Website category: sports
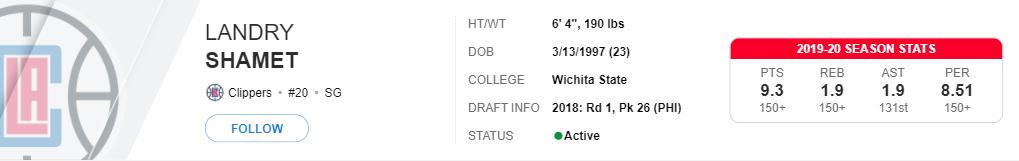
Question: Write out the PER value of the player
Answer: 8.51

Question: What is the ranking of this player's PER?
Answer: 150+

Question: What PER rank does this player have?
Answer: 150+

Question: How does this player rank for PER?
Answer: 150+

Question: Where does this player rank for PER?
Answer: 150+

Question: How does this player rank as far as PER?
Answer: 150+

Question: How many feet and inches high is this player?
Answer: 6' 4"

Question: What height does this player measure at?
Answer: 6' 4"

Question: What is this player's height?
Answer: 6' 4"

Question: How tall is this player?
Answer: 6' 4"

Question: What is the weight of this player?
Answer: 190 lbs

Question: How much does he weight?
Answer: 190 lbs

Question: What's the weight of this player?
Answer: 190 lbs

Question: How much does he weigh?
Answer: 190 lbs

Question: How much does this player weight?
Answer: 190 lbs